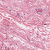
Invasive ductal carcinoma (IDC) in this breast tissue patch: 0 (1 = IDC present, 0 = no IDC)